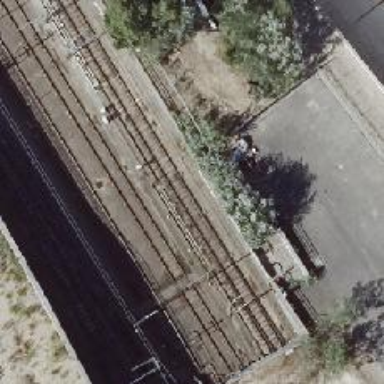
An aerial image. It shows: Electrified rail siding with contact line.